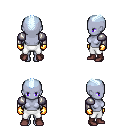
a pixel art fantasy rpg character, female body template, dark elf, purple skin, steel arm armor, white pants, white cyan short mohawk hairstyle, gold gloves, maroon shoes, four views (front, back, left, right), 2x2 character sprite sheet, small pixel art, hard edges, no anti-aliasing